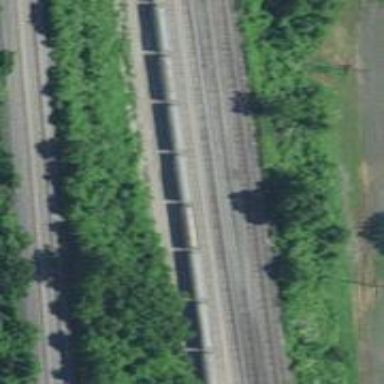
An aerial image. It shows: Railway spur service.